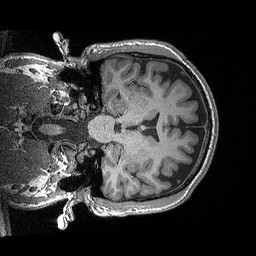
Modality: T1w
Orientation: coronal
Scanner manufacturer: siemens
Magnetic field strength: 3 T
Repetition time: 2.3 s
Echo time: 0.00298 s